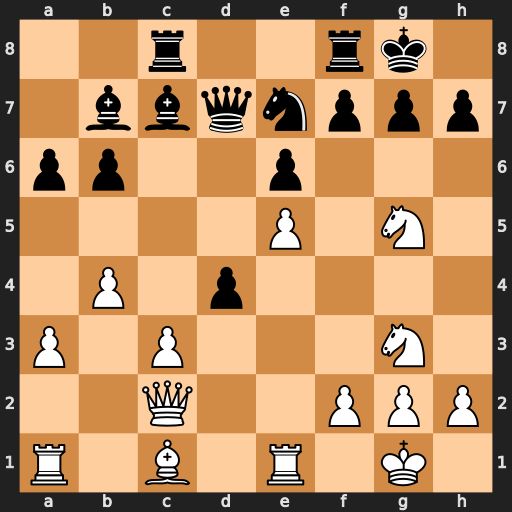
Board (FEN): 2r2rk1/1bbqnppp/pp2p3/4P1N1/1P1p4/P1P3N1/2Q2PPP/R1B1R1K1
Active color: w
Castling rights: -
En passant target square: -
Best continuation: Qxh7#